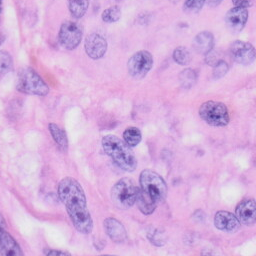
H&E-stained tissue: Skin